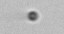
Label: nanoplankton_mix